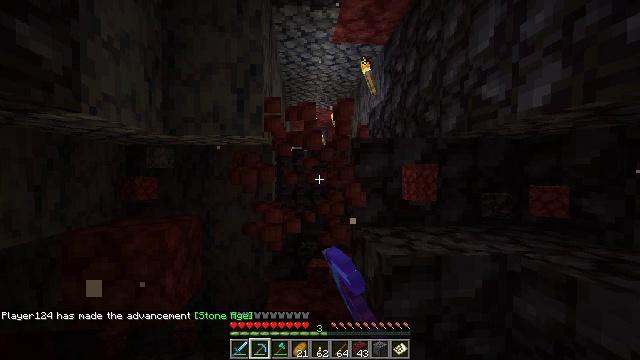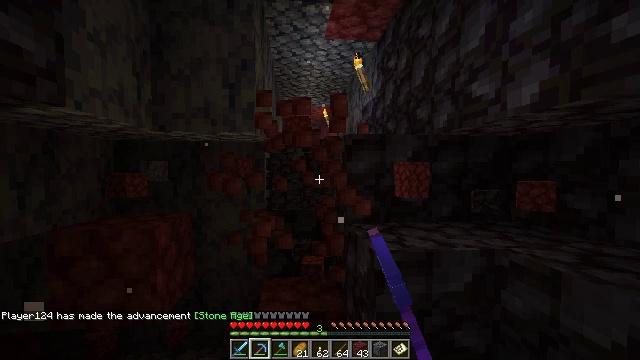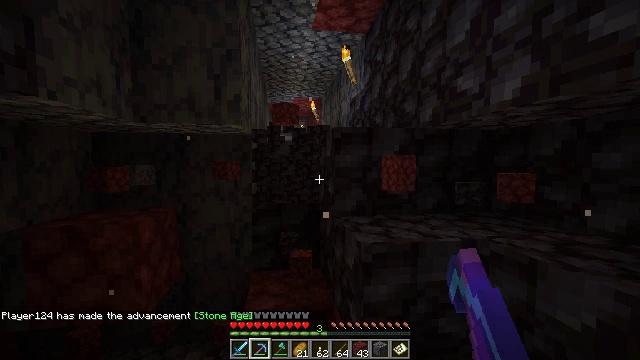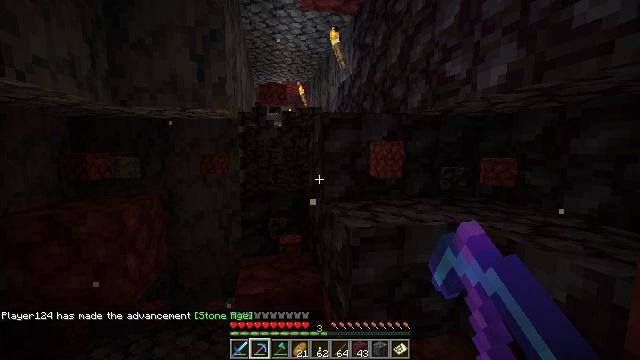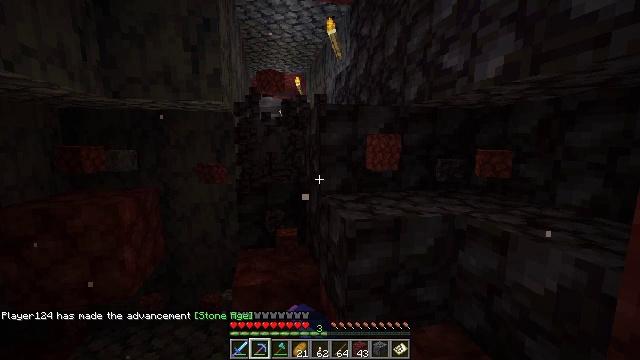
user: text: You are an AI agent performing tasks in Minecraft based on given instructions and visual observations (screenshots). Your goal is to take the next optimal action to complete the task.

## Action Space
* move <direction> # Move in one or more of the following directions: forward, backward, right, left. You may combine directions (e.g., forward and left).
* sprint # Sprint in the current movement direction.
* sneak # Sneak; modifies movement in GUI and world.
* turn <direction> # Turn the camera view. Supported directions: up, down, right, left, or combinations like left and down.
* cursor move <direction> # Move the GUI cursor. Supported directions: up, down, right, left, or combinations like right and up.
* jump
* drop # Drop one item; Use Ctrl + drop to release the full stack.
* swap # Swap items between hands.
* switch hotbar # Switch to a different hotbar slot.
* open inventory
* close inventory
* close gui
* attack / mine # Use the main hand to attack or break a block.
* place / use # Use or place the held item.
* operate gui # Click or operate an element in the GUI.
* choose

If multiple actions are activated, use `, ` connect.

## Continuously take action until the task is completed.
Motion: motion action
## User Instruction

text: Dig up blackstone from the depths.
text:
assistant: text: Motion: turn right, attack / mine
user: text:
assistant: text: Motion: turn right and down, attack / mine
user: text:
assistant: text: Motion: turn right and down, attack / mine
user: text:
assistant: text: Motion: turn down, attack / mine
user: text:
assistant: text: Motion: attack / mine